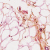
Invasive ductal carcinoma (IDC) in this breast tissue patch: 0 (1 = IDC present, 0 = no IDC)